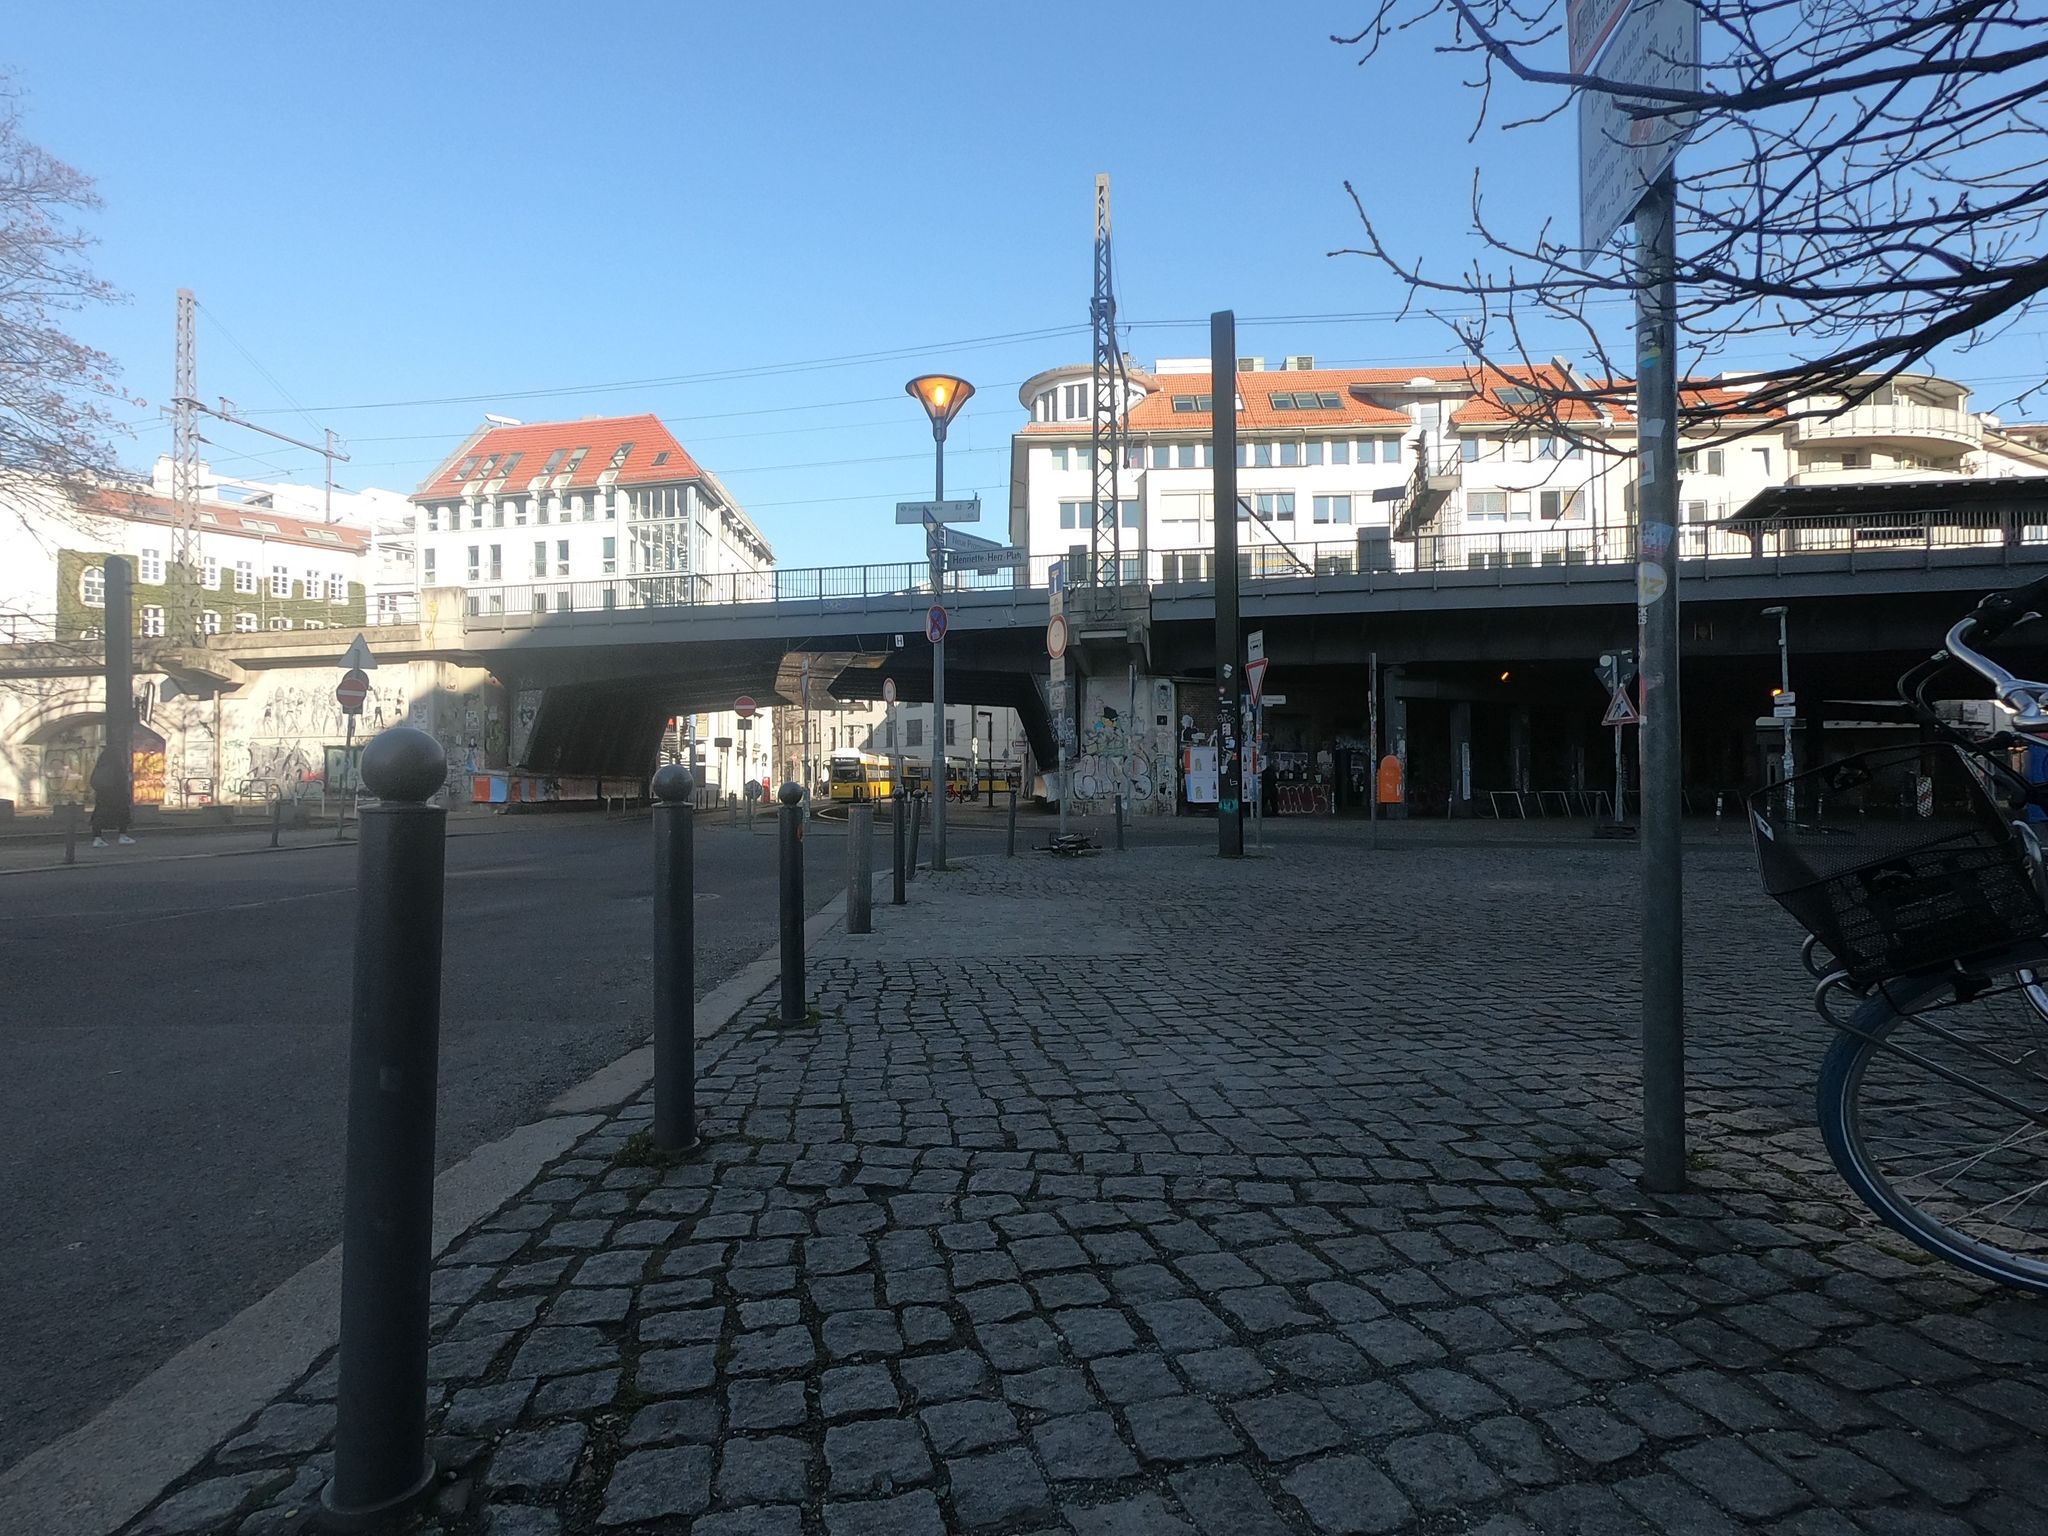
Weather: clear
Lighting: day
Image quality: good
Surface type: walking surface
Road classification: tertiary
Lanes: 1
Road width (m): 12.2
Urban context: urban centre
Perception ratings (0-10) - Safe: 4.74, Lively: 8.68, Beautiful: 2.03, Boring: 5.96, Depressing: 5.29, Wealthy: 4.5